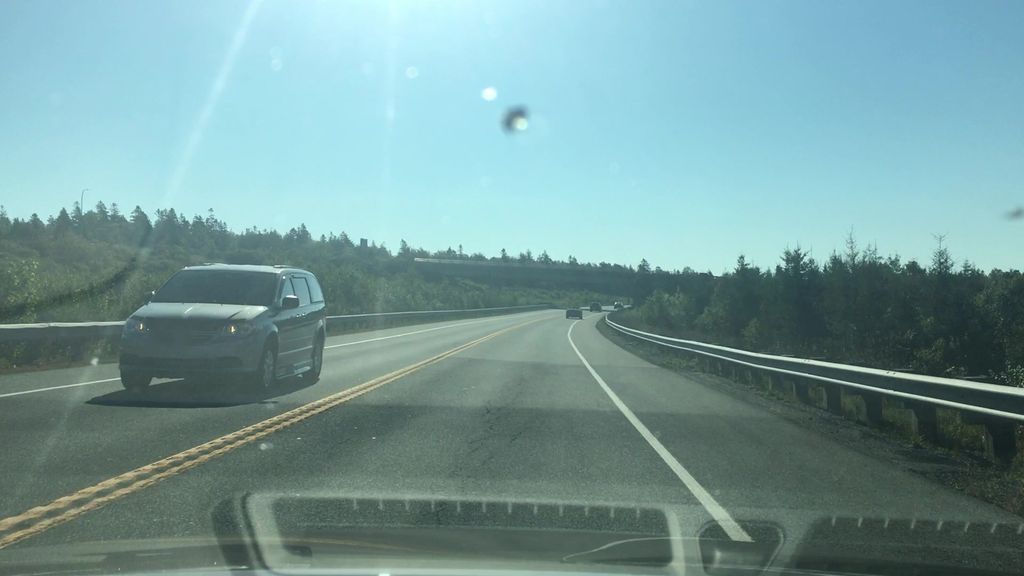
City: halifax